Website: ulta-beauty
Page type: customer-info-address
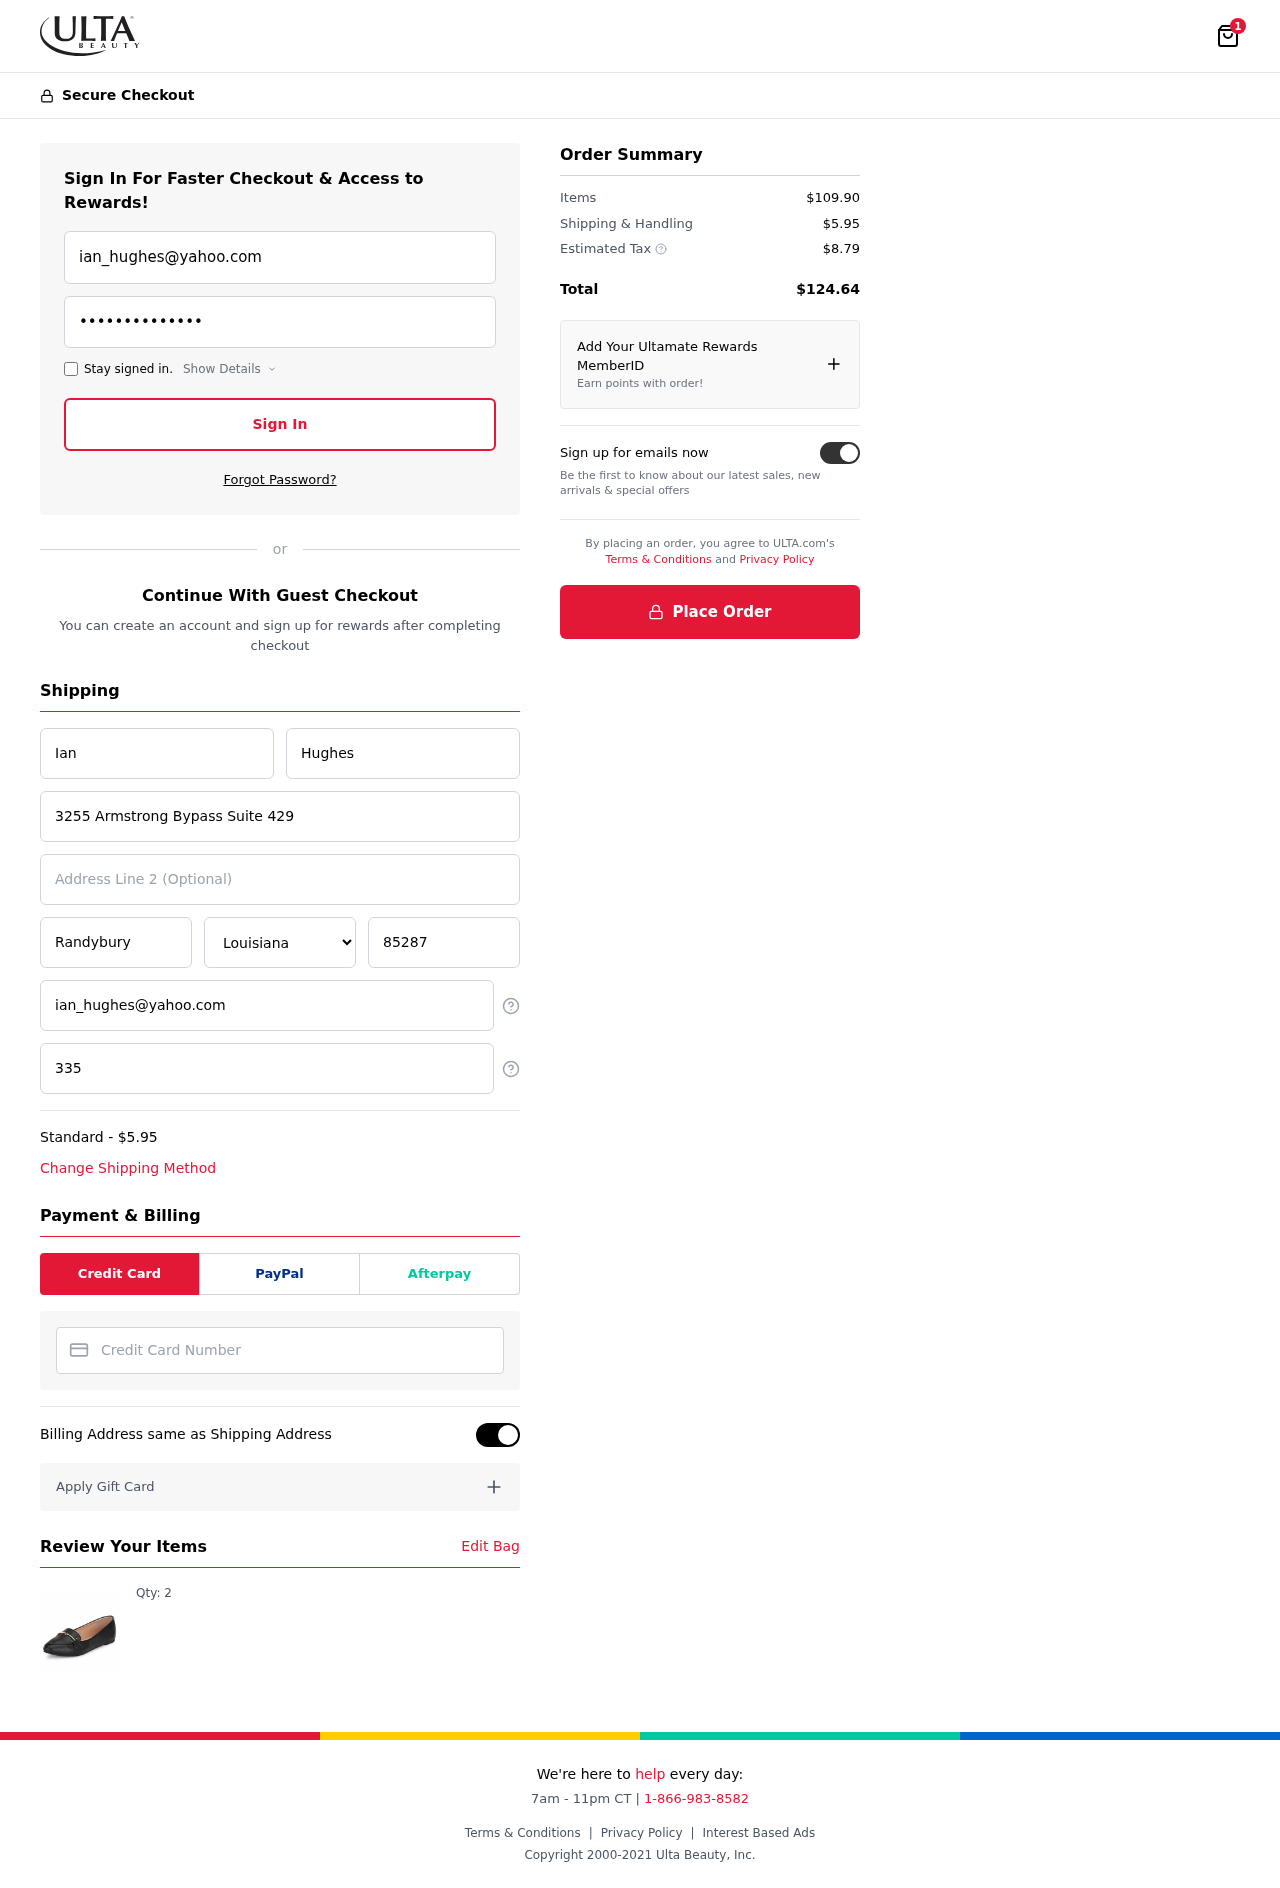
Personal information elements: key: PII_CARD_NUMBER
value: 3759 1424 4458 393
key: PII_CITY
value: Randybury
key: PII_EMAIL
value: ian_hughes@yahoo.com
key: PII_FIRSTNAME
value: Ian
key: PII_LASTNAME
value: Hughes
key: PII_PHONE
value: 3359827983
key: PII_POSTCODE
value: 85287
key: PII_STATE
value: Louisiana
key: PII_STREET
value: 3255 Armstrong Bypass Suite 429
Product elements: key: PRODUCT1_QUANTITY
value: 2
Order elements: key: ORDER_NUM_ITEMS
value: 1
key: ORDER_SHIPPING_COST
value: $5.95
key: ORDER_ITEMS_TOTAL
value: $109.90
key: ORDER_SHIPPING_COST2
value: $5.95
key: ORDER_TAX
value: $8.79
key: ORDER_TOTAL
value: $124.64